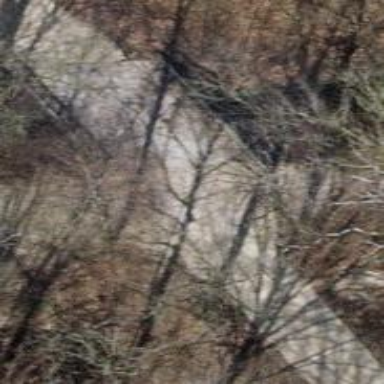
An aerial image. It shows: Bridge over unpaved track road.